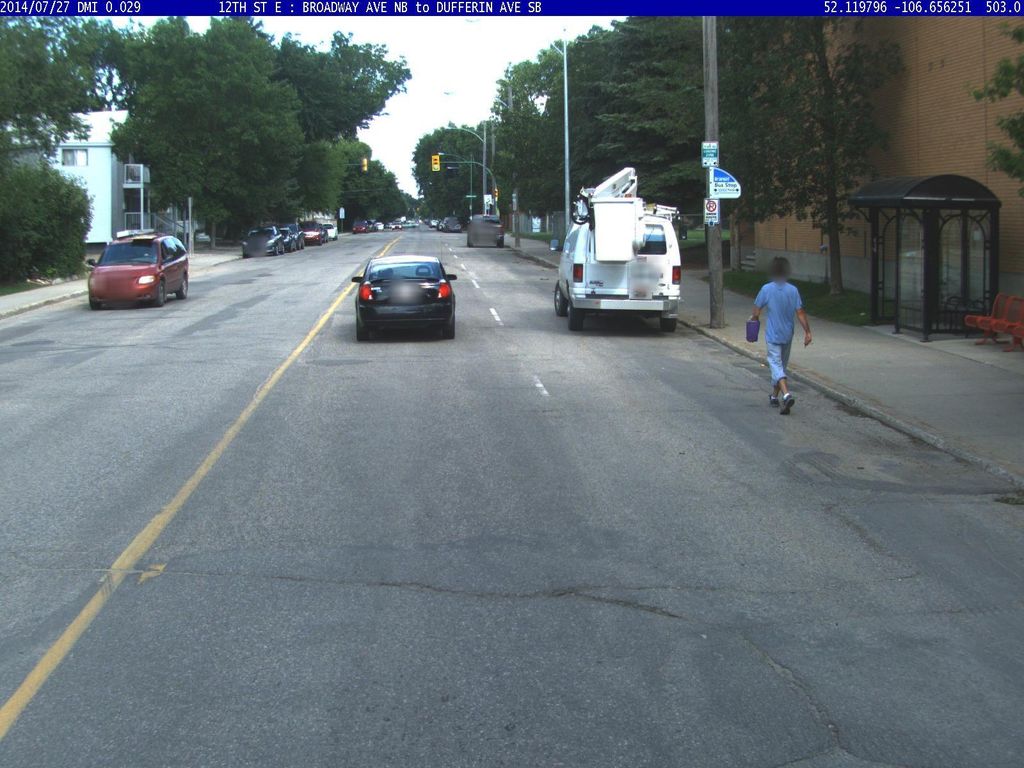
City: saskatoon